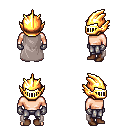
a pixel art fantasy rpg character, male body template, human, light skin, gray cape, metal pants, white blonde long mohawk hairstyle, gold helm, metal gloves, brown shoes, four views (front, back, left, right), 2x2 character sprite sheet, small pixel art, hard edges, no anti-aliasing